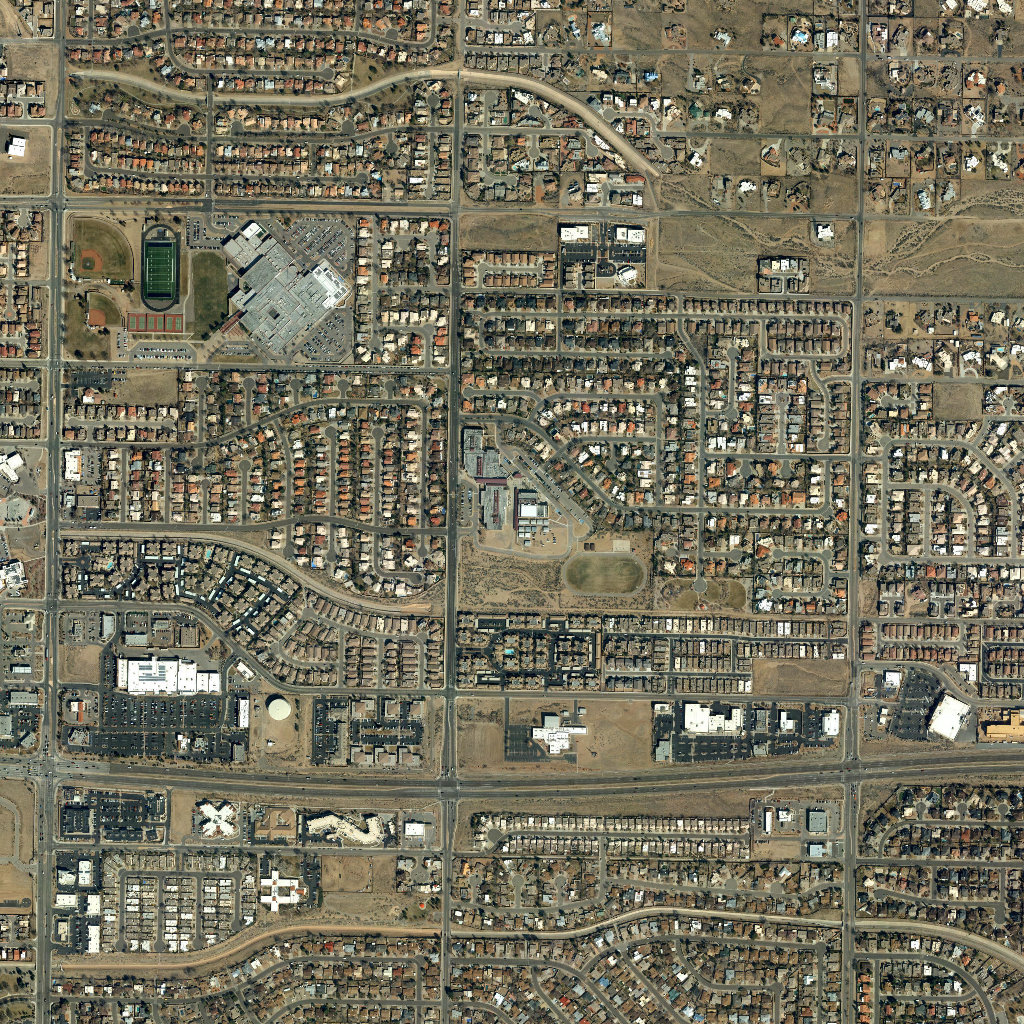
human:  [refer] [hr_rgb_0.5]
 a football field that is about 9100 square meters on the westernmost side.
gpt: <box>[[13, 23, 17, 29, 0]]</box>